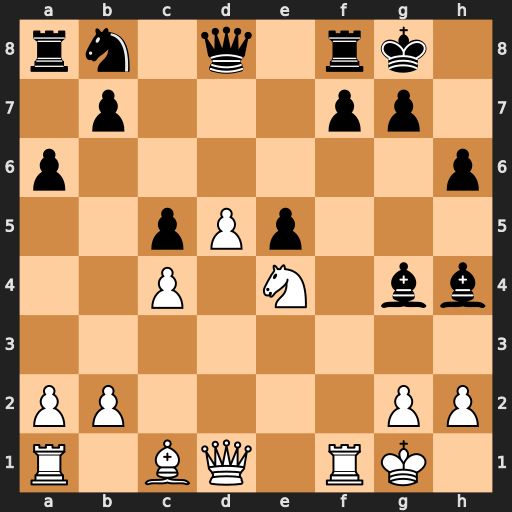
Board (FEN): rn1q1rk1/1p3pp1/p6p/2pPp3/2P1N1bb/8/PP4PP/R1BQ1RK1
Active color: w
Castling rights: -
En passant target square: -
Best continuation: Qxg4 f5 Rxf5 Rxf5 Qxf5